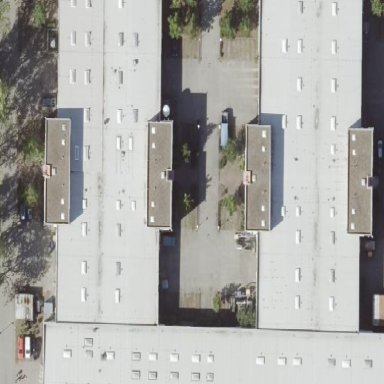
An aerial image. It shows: Works commercial building with flat roof.